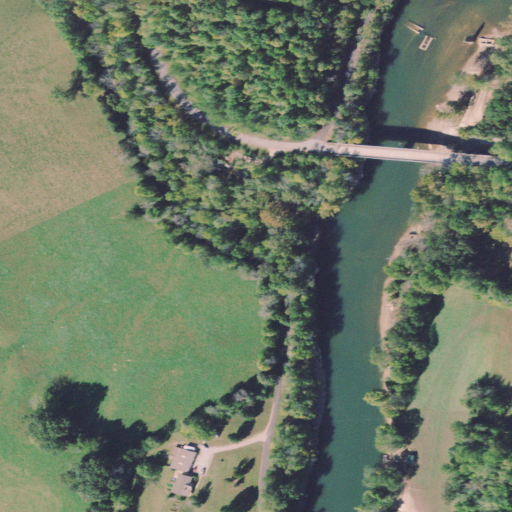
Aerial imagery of valley in Tennessee named Hickory Valley containing pasture, deciduous forest, open development, open water, low intensity development, medium intensity development, grassland, barren land, and mixed forest